Question: I would like to create a stacked bar plot from the following dataframe:
'''
VALUE COUNT RECL_LCC RECL_PI
0 1 <PHONE> 3 1
1 2 27537963 1 1
2 3 23448904 1 2
3 4 <PHONE> 1 3
4 5 <PHONE> 3 2
5 6 <PHONE> 3 3
6 7 27043180 2 2
7 8 <PHONE> 2 1
8 9 <PHONE> 2 3
'''
There would be 2 bars in the plot. One for 'RECL_LCC' and other for 'RECL_PI'. There would be 3 sections in each bar corresponding to the unique values in 'RECL_LCC' and 'RECL_PI' i.e 1,2,3 and would sum up the 'COUNT' for each section. So far, I have something like this:
'''
df = df.convert_objects(convert_numeric=True)
sub_df = df.groupby(['RECL_LCC','RECL_PI'])['COUNT'].sum().unstack()
sub_df.plot(kind='bar',stacked=True)
'''
However, I get this plot:

Any idea on how to fix it? I am doing something wrong with the 'groupby', but not sure of the solution
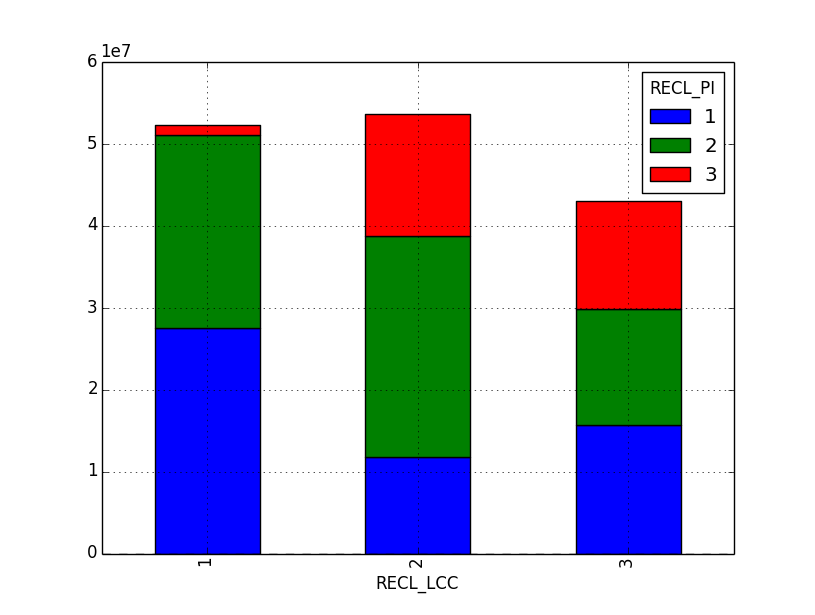
Answer: I've put data shown in 'stackpandas.dat'. Given those data:
'''
from pandas import *
import matplotlib.pyplot as plt
df = read_table("stackpandas.dat"," +",engine='python')
df = df.convert_objects(convert_numeric=True)
sub_df1 = df.groupby(['RECL_LCC'])['COUNT'].sum()
sub_df2 = df.groupby(['RECL_PI'])['COUNT'].sum()
sub_df = concat([sub_df1,sub_df2],keys=["RECL_LCC","RECL_PI"]).unstack()
sub_df.plot(kind='bar',stacked=True,rot=1)
plt.show()
'''
... gives:

... which I think is what is sought.